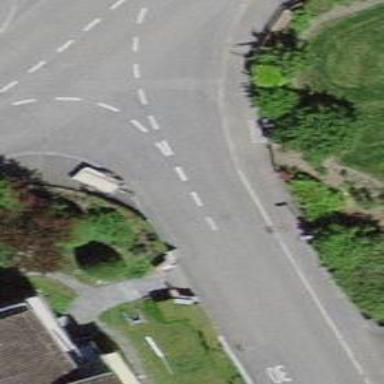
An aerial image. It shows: Unmarked crossing on the road.